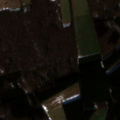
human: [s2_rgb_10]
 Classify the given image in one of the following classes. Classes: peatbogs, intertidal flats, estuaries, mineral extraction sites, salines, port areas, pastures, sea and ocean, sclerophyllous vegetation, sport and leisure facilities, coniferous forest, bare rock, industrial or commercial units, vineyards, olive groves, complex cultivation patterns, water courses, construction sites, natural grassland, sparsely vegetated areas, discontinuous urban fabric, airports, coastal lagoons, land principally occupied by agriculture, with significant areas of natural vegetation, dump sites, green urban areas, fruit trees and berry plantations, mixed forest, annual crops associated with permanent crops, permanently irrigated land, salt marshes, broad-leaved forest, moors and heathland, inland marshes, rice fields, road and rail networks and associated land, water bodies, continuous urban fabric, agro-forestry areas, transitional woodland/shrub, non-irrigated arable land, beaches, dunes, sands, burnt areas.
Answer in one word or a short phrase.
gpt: complex cultivation patterns, broad-leaved forest, coniferous forest, mixed forest, transitional woodland/shrub